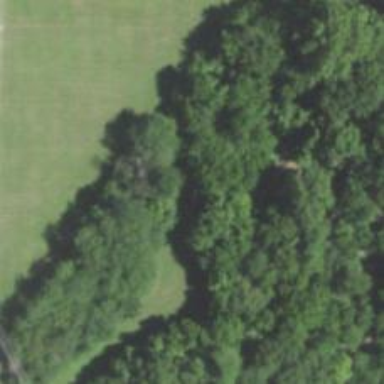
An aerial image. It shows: Disc golf tee.